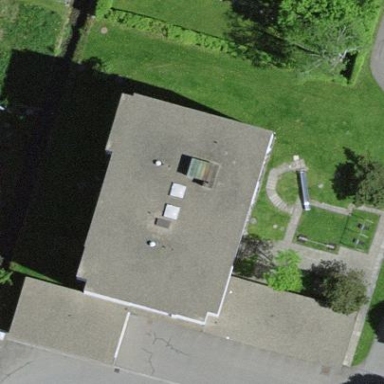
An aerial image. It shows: White building with flat roof.